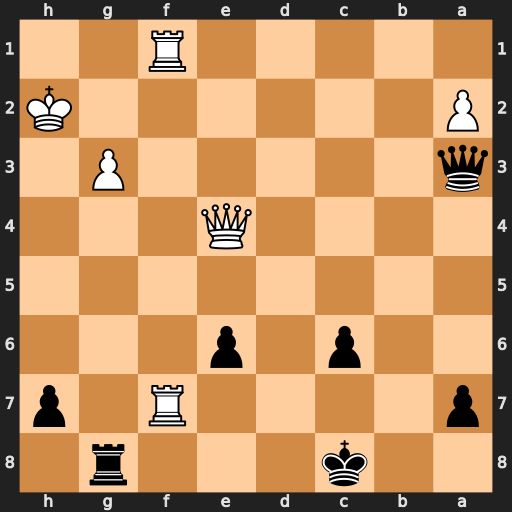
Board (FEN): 2k3r1/p4R1p/2p1p3/8/4Q3/q5P1/P6K/5R2
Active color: b
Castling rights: -
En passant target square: -
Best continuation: Qxg3+ Kh1 Qh3#